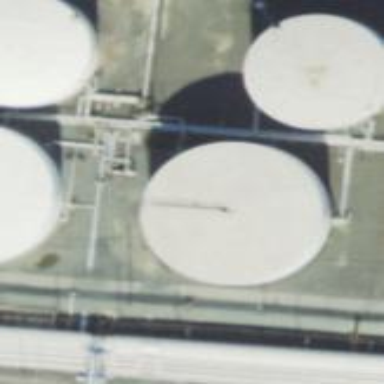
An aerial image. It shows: Storage tank which is man-made.